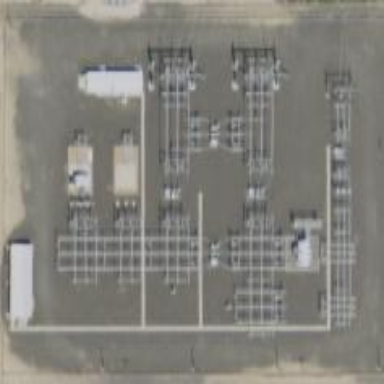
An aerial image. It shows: Distribution level power substation surrounded by fence.